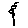
Label: flower